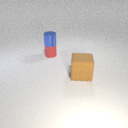
small blue metal cylinder above small red rubber cylinder